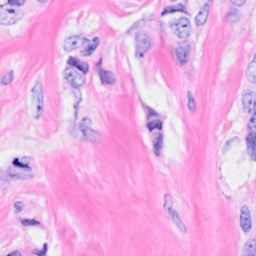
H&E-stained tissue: Breast